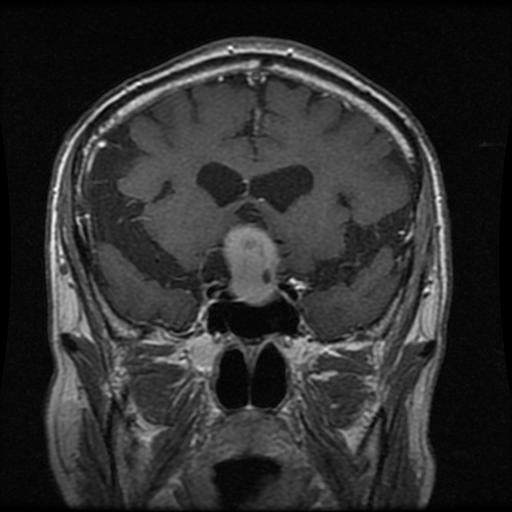
Label: pituitary